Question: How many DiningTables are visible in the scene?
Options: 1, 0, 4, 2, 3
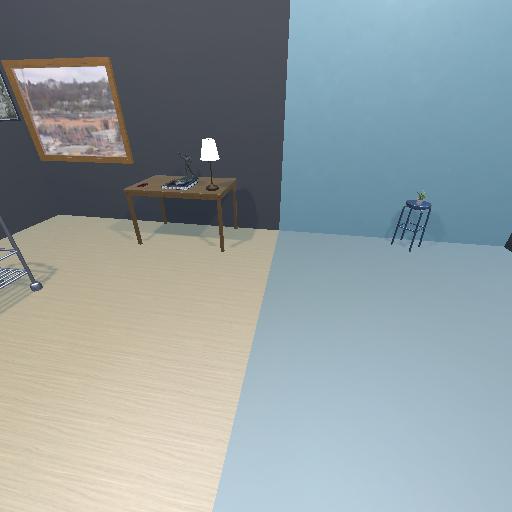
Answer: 1